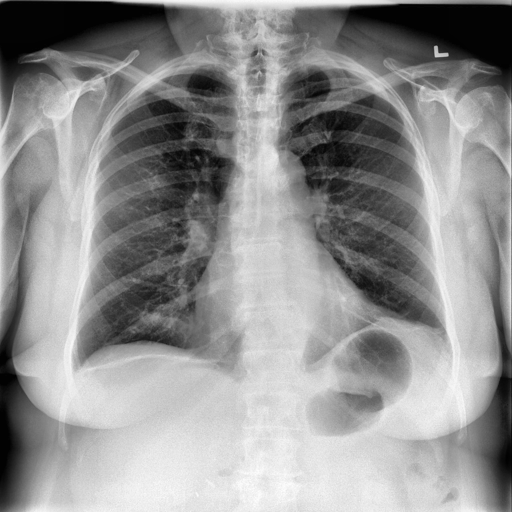
Finding: NORMAL